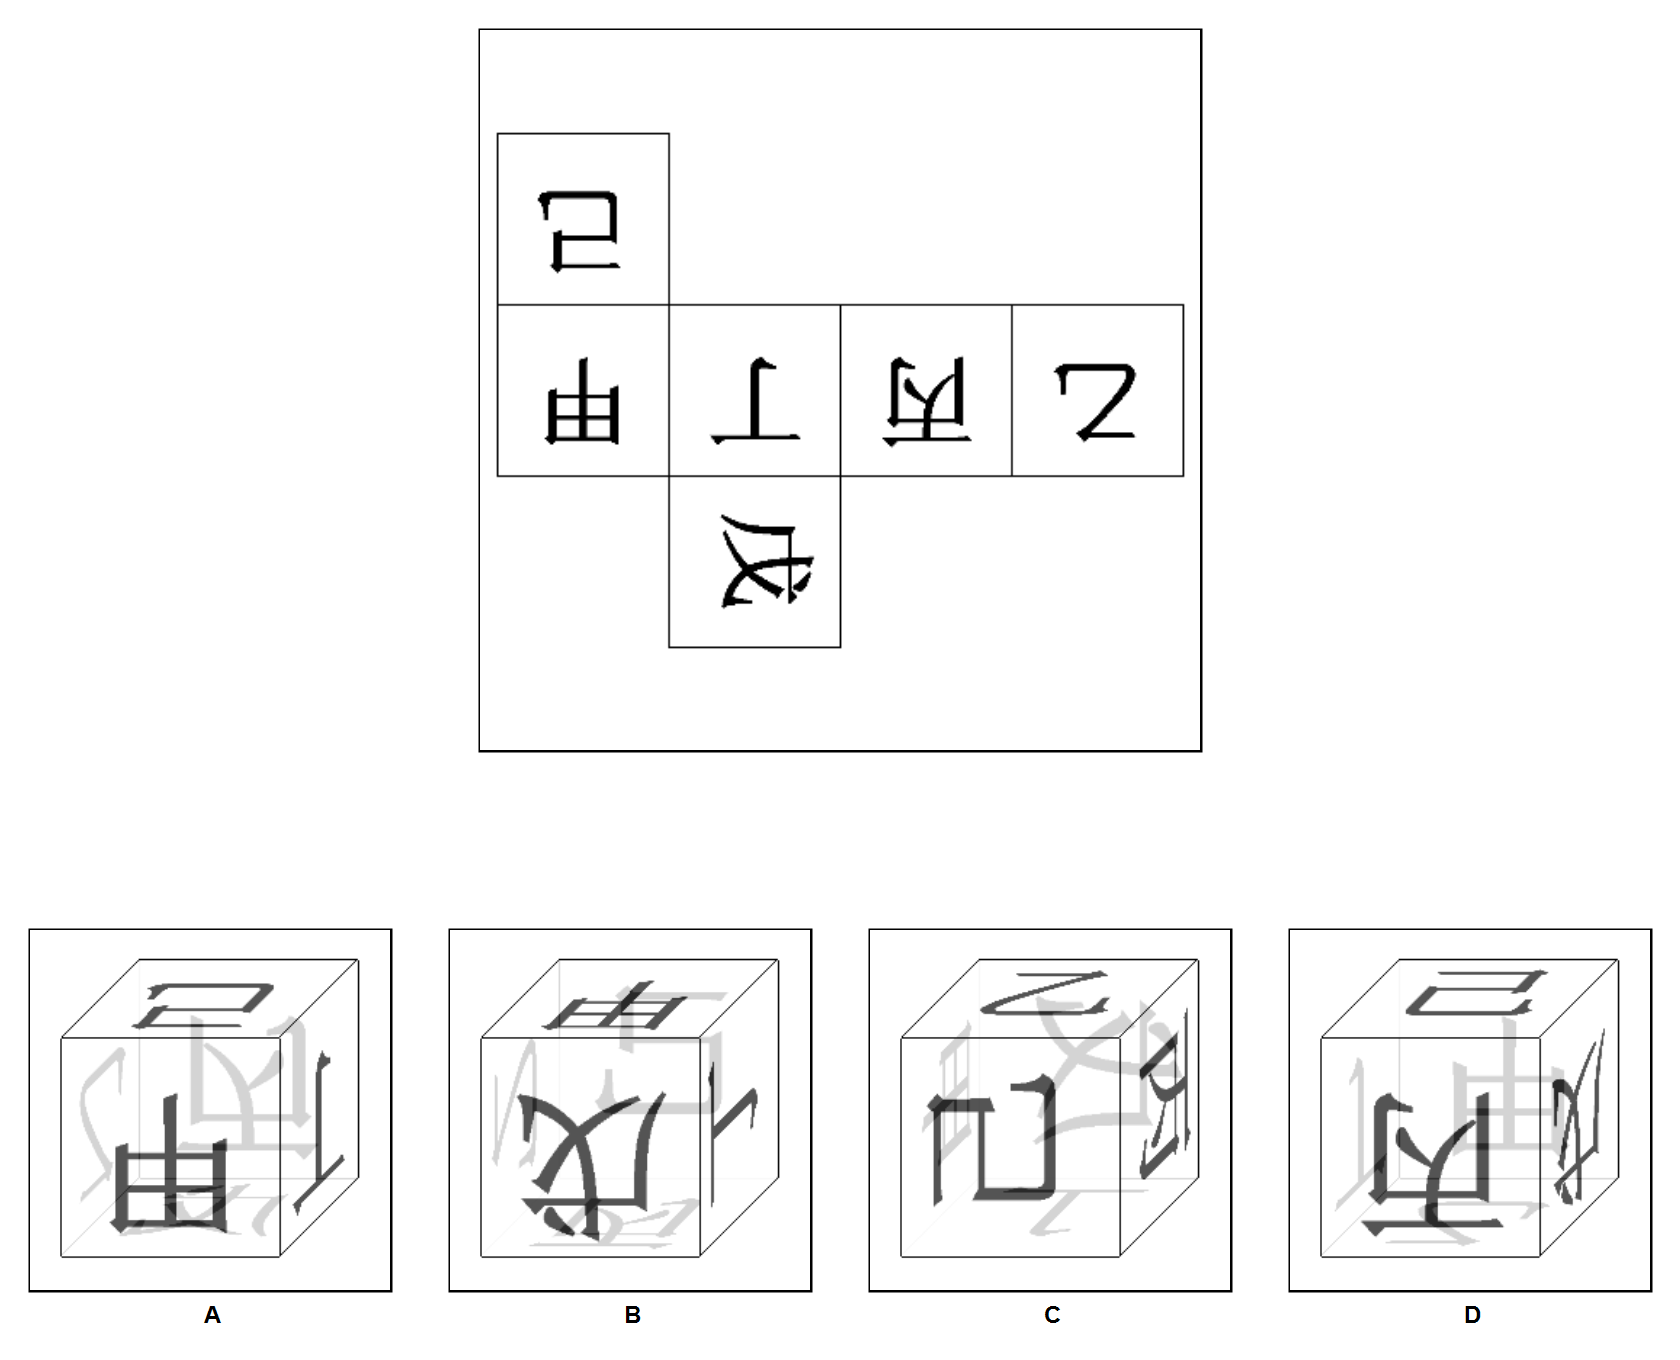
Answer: D